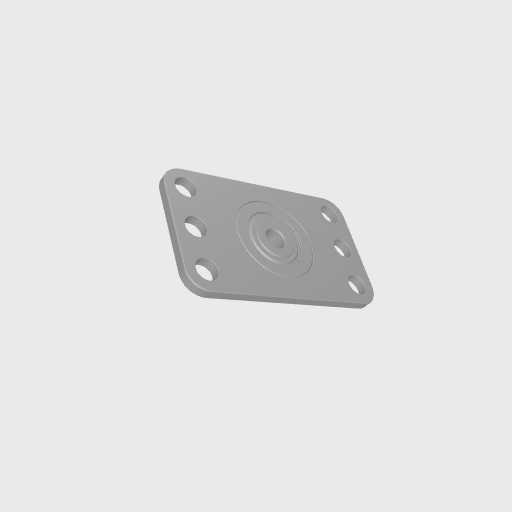
Part: FlatPillowBlock4ID